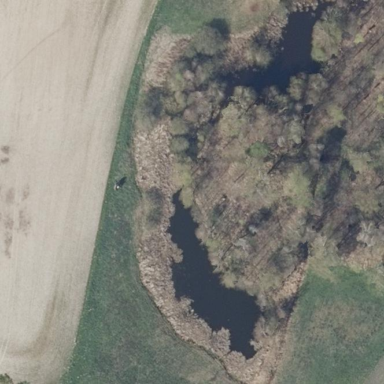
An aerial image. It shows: Marshy wetland area.